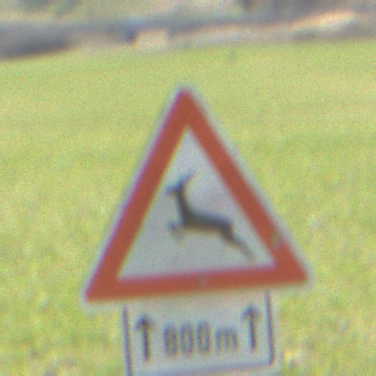
Verkehrszeichen: WildwechselRechts
Zusatzzeichen unten: LaengeEinerStrecke1
Umgebung: Outdoor, Nature
Tageszeit: MorningAfternoon
Wetter: PartlyCloudy
Licht: Natural
Jahreszeit: NotSpecified
Kontrast: HighContrast